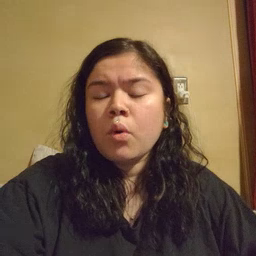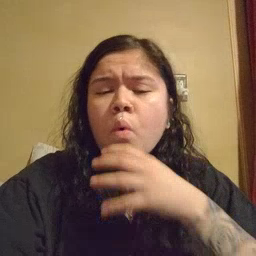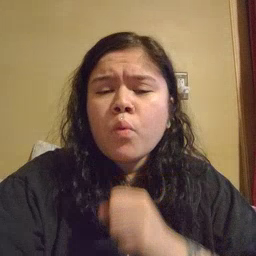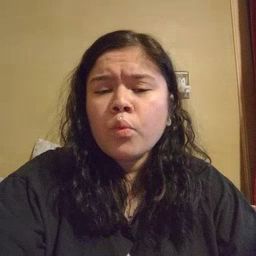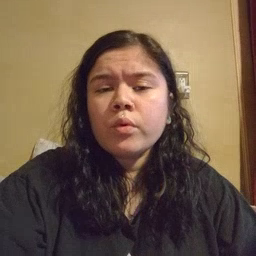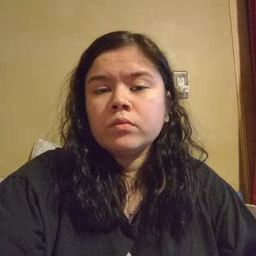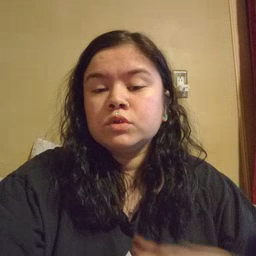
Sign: old